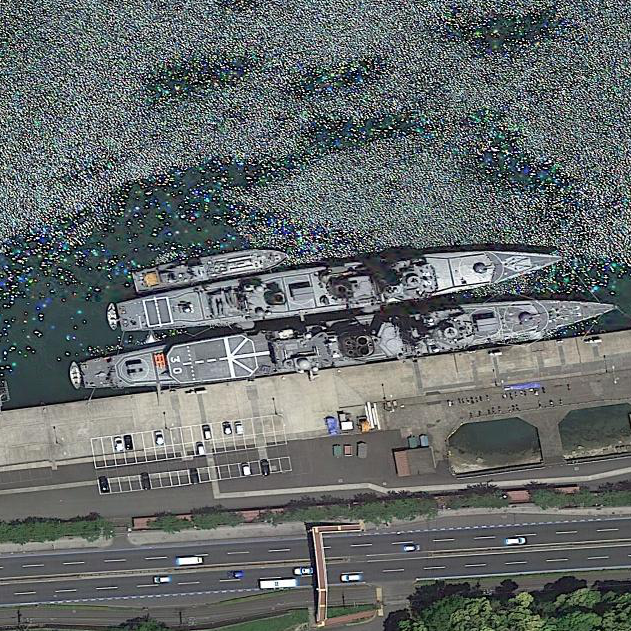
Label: Abukuma-class_frigate